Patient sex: M
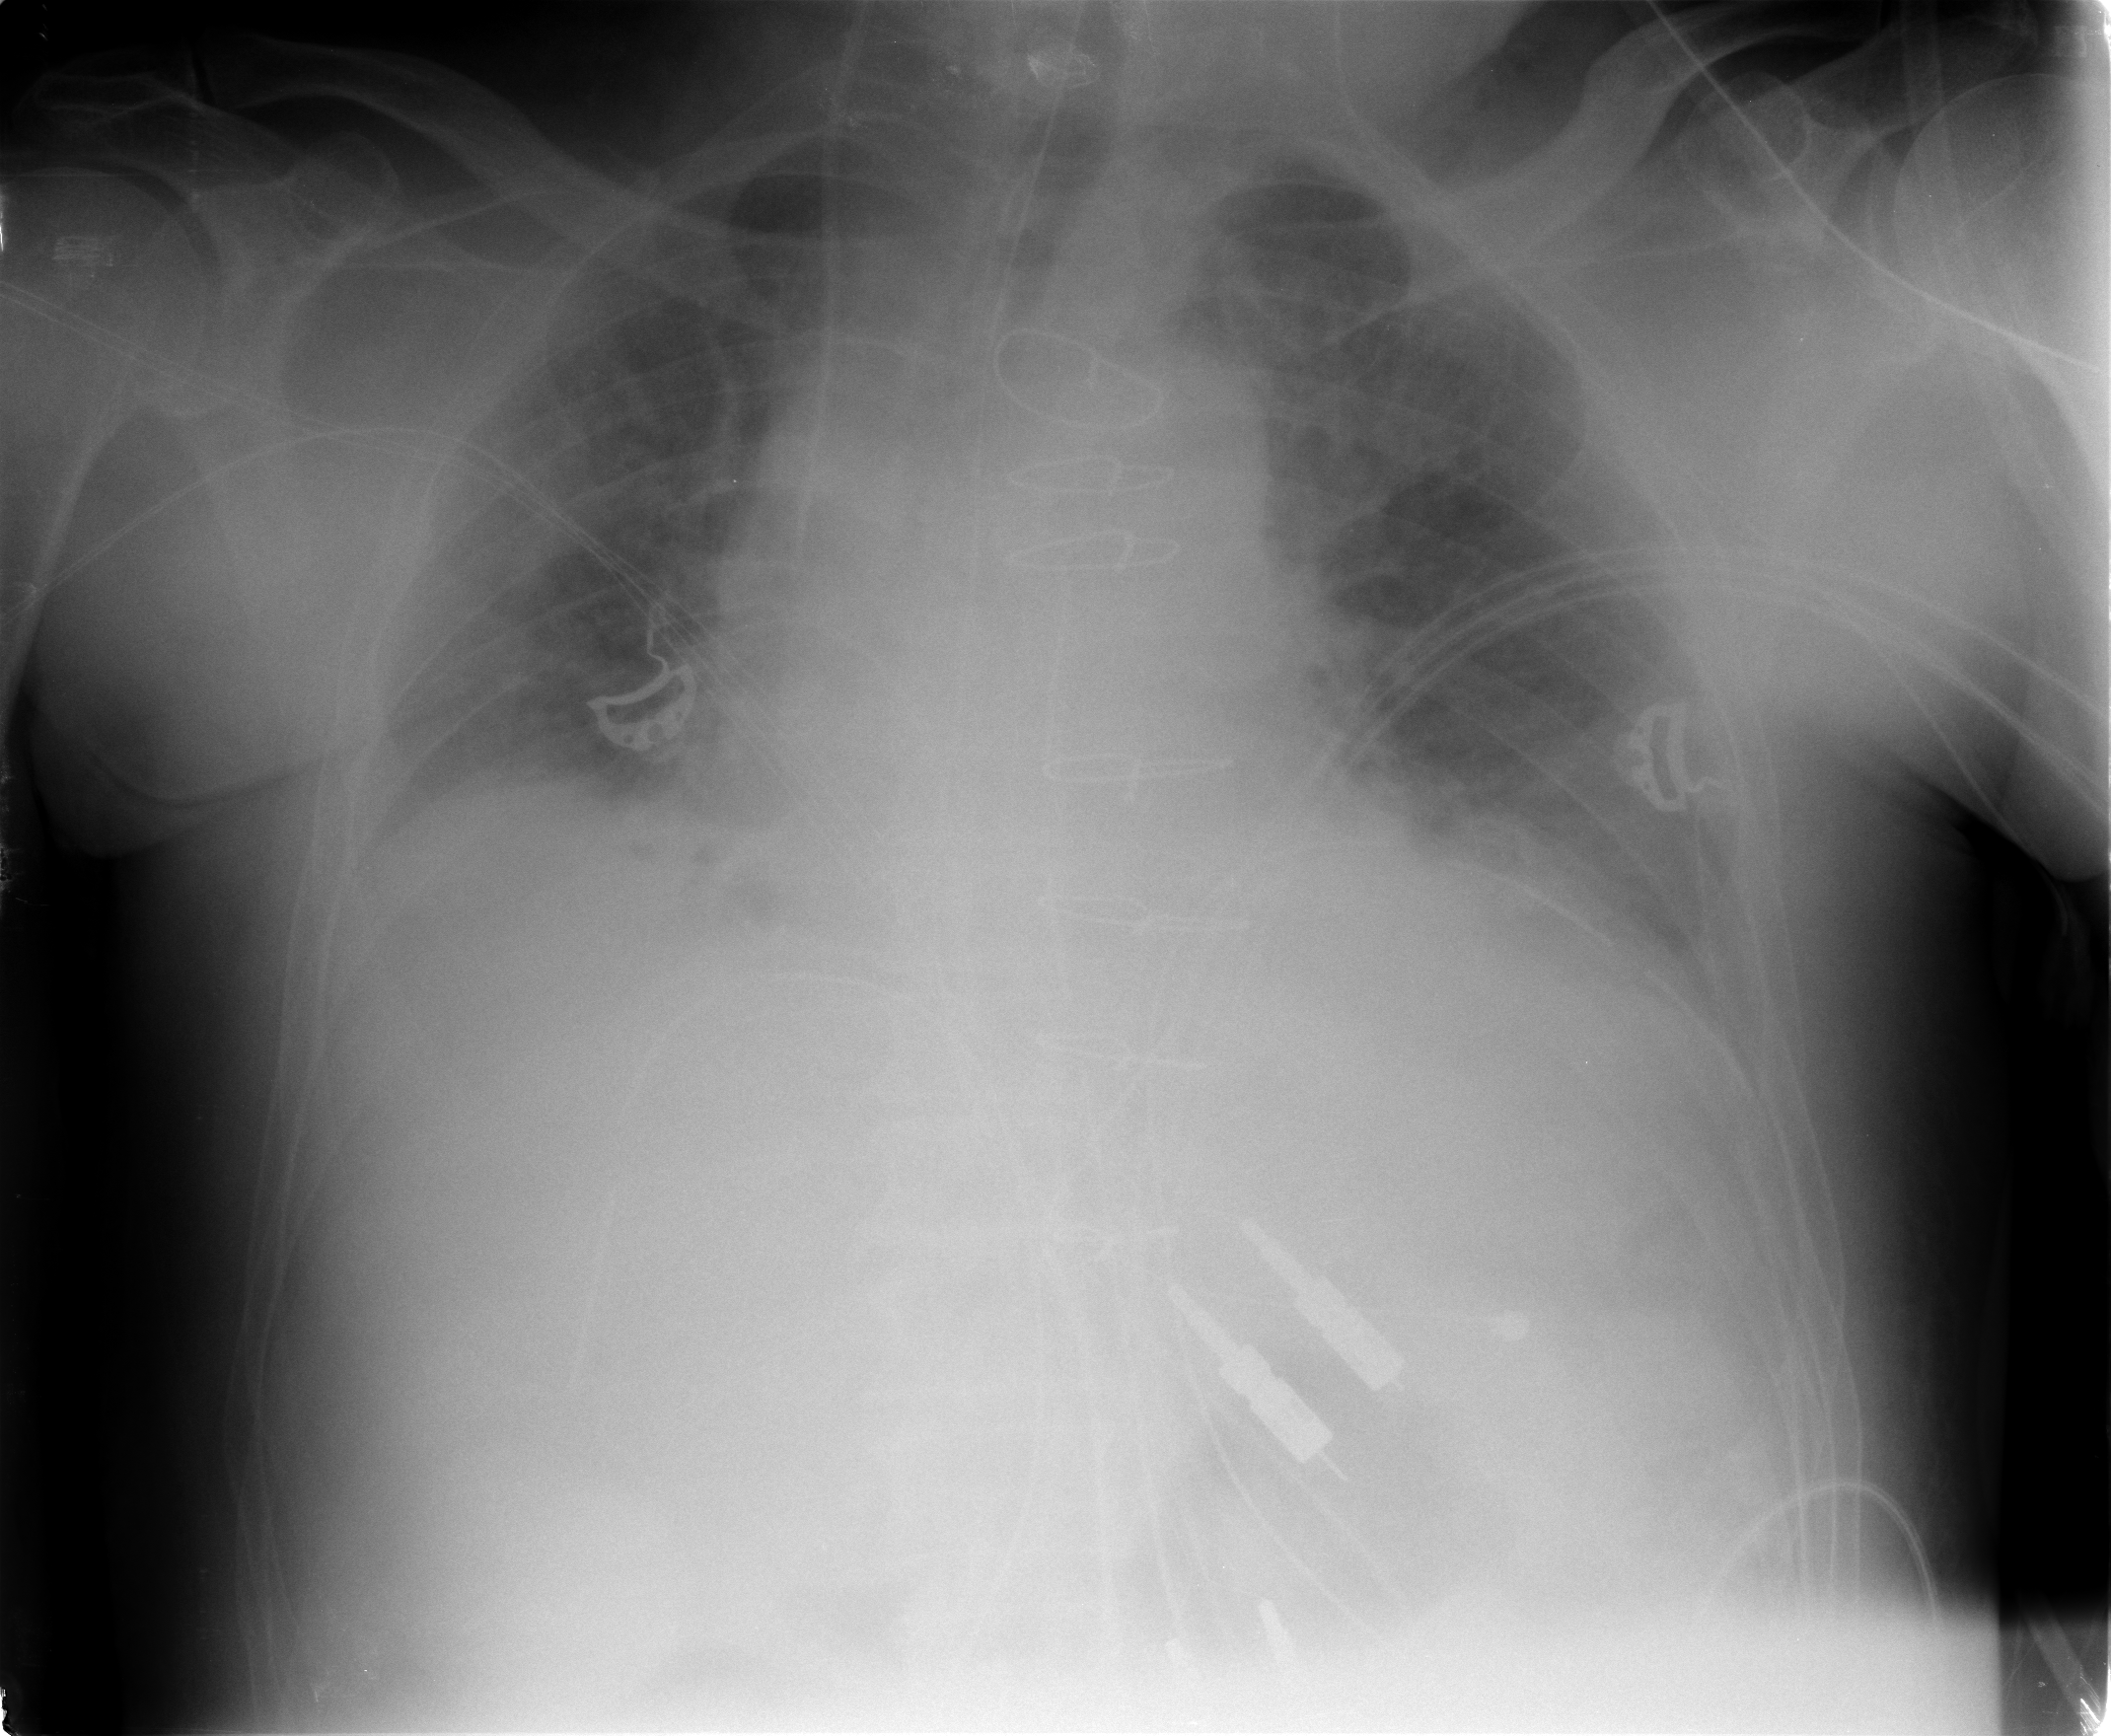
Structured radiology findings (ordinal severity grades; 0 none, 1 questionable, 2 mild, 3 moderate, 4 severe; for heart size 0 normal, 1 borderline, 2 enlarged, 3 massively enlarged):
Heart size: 0
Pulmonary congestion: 1
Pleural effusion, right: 0
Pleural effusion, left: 2
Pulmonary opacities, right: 0
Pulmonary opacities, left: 0
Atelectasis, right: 1
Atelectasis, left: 2